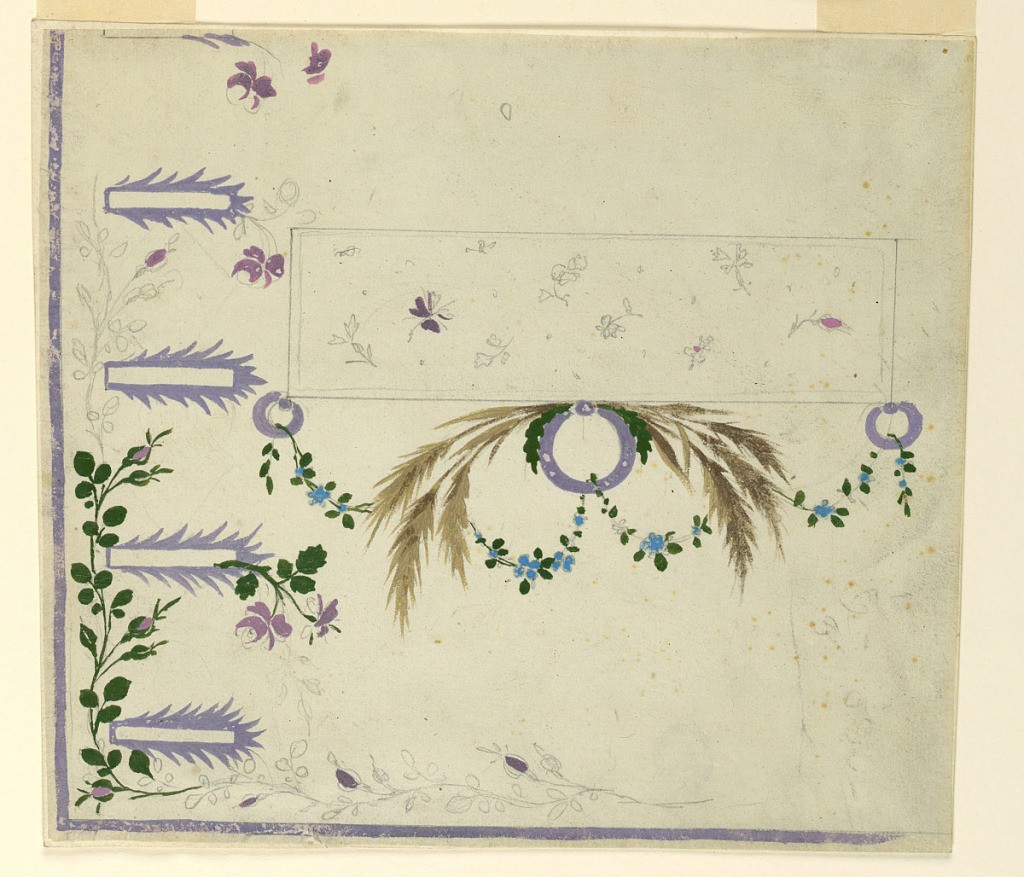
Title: Design for the Embroidery of the Left Bottom Corner of a Man's Waistcoat of the "Fabrique de St. Ruf," "Gilet" Design, Unfinished
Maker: Fabrique de Saint Ruf, Lyon, France
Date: ca. 1785
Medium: Graphite, brush and gouache on paper
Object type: Drawing
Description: Rectangular bottom corner. Four buttonholes and the lower part of a fifth one are shown, with feathery outlines. Lilac edge with a rose garland beside. Small flower boughts and dots decorate the pocket from the bottom edge of which three rings are suspended, carrying festoons. Ears of grain hang from the top of the ring, in the center.